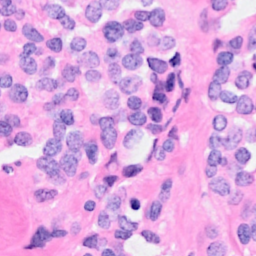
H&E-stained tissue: Breast